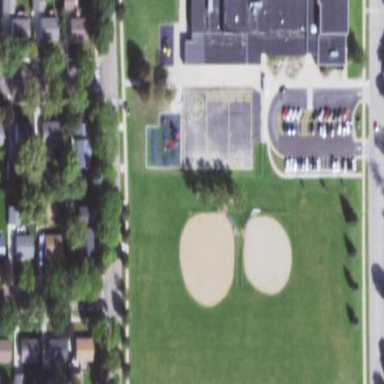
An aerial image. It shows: Baseball pitch designated for school use.